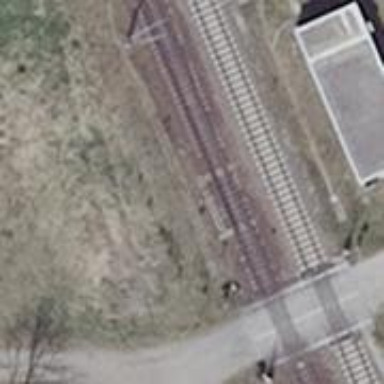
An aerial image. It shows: Railway track with contact lines for electrification.